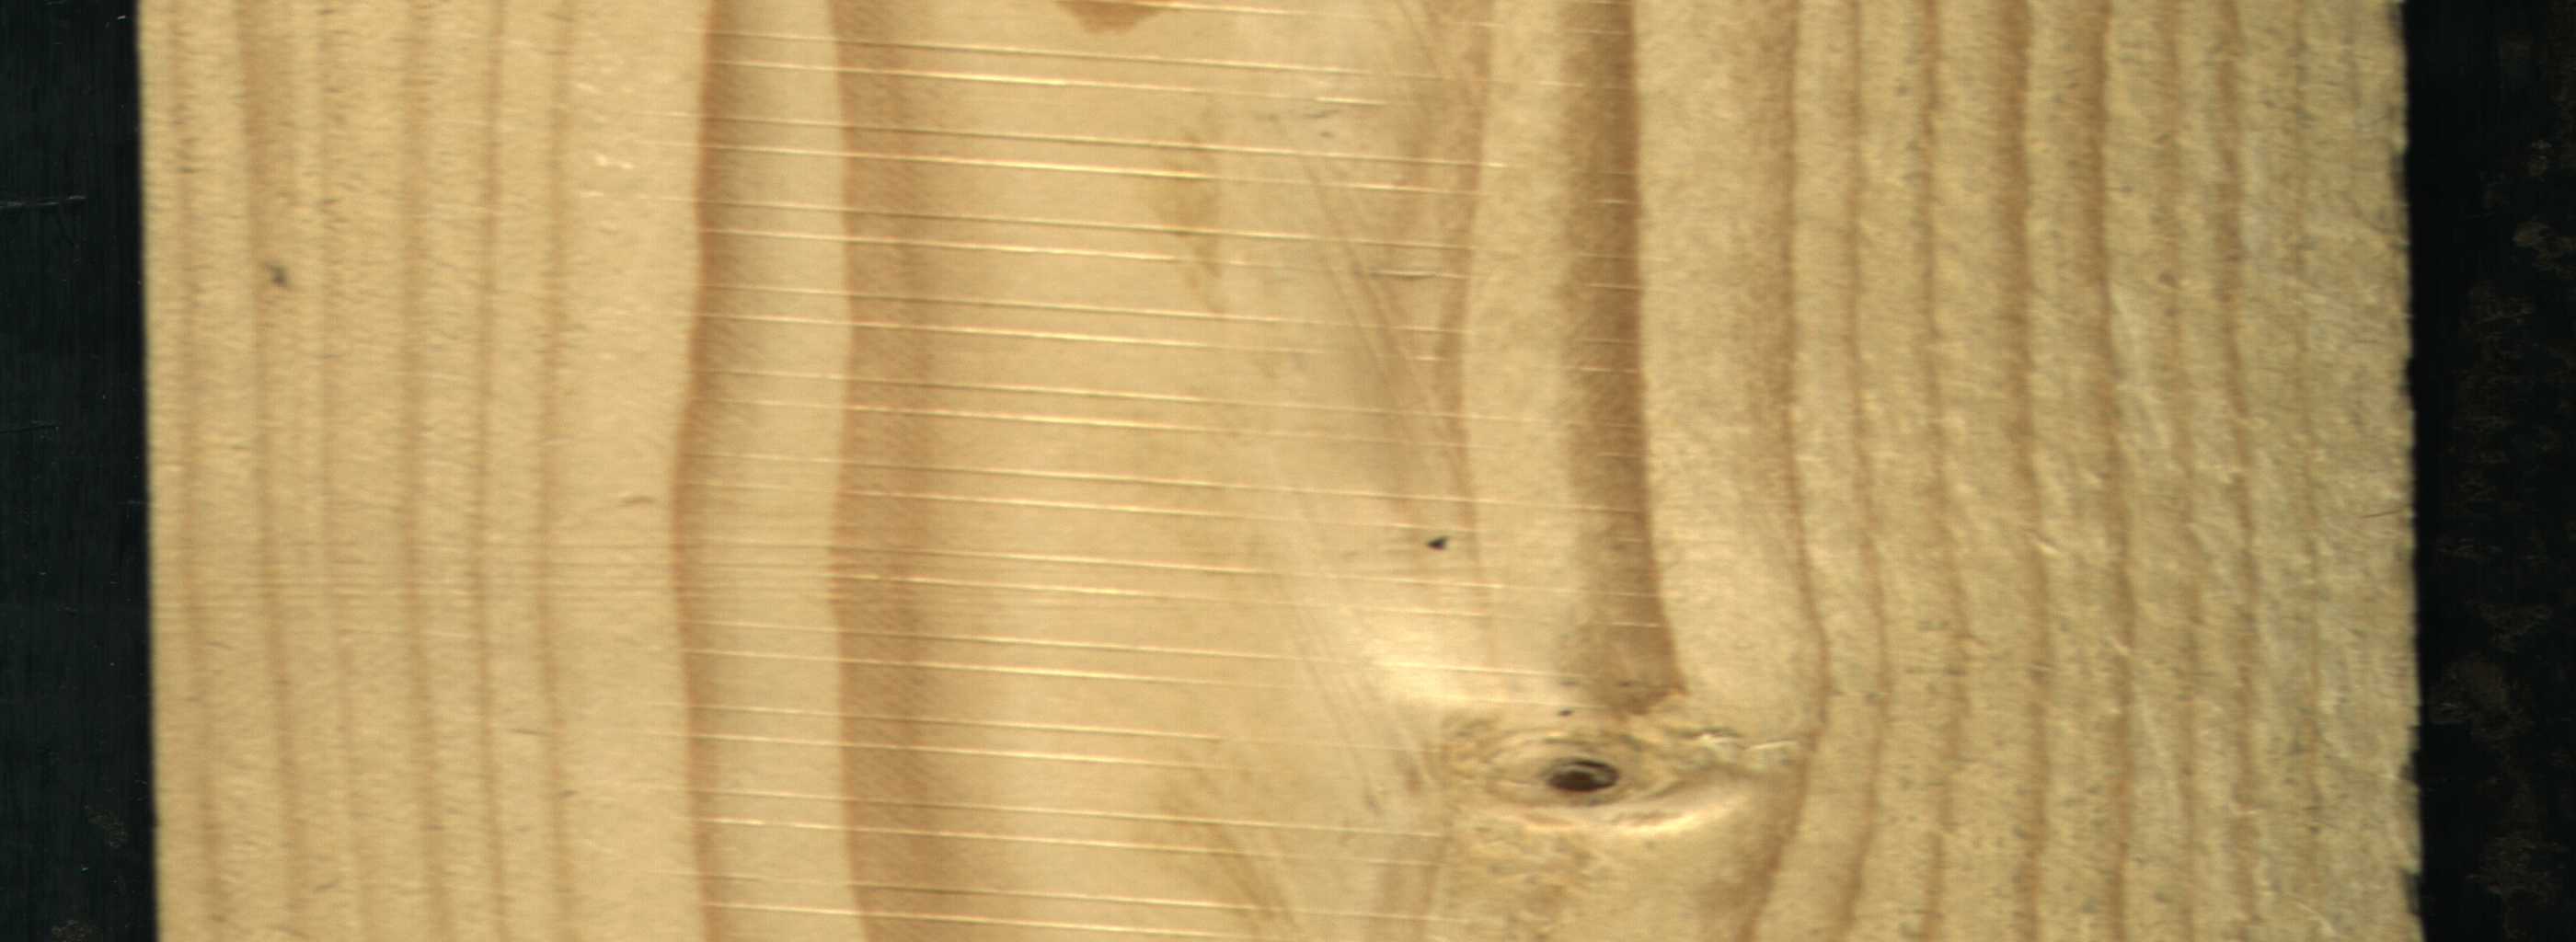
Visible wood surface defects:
Live_Knot